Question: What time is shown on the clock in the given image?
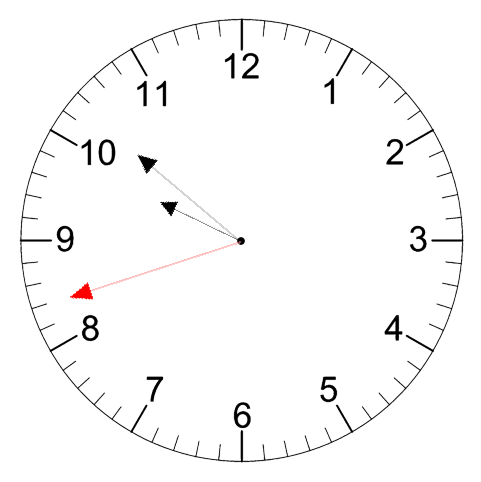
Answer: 09:51:42